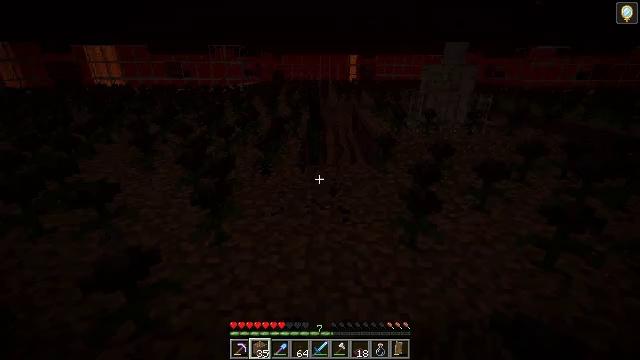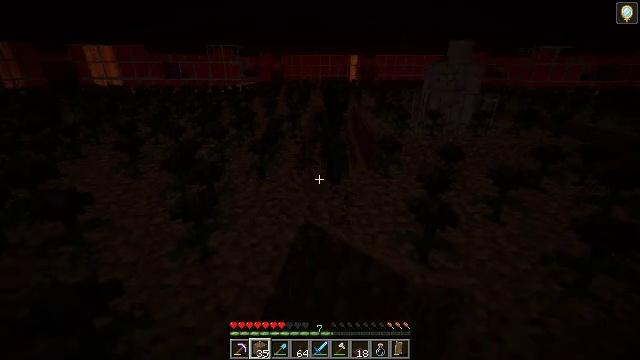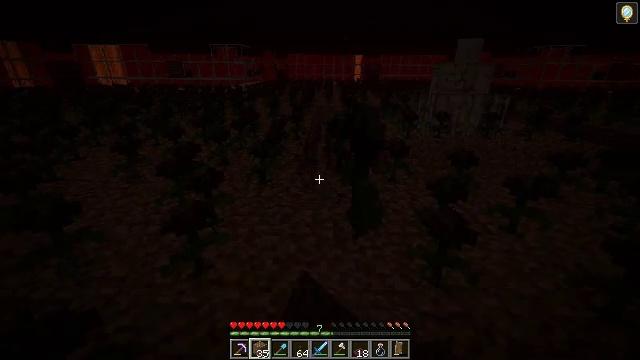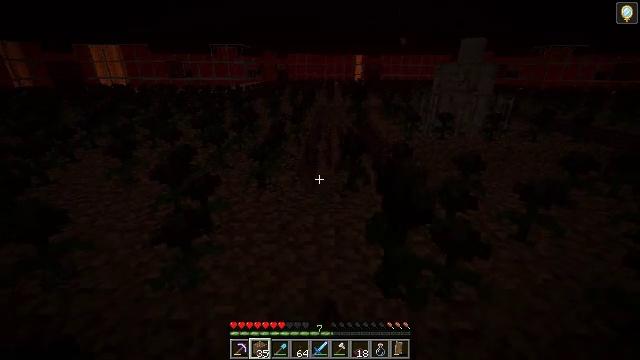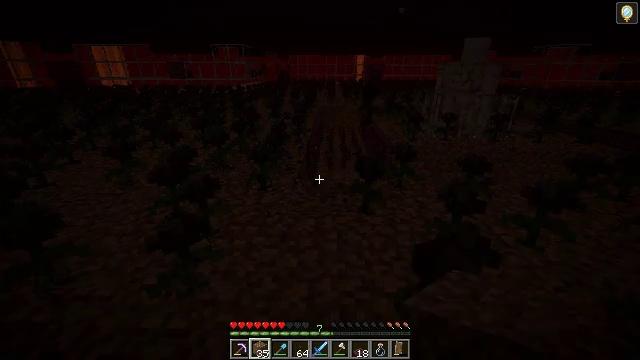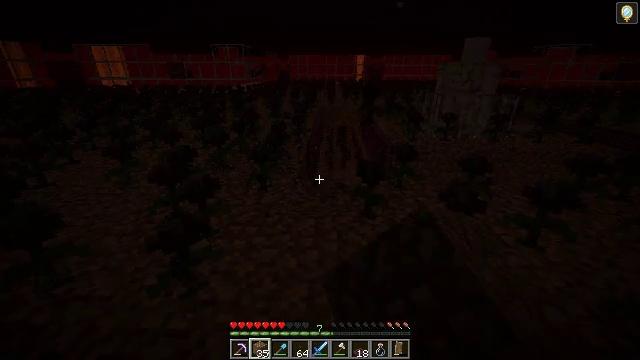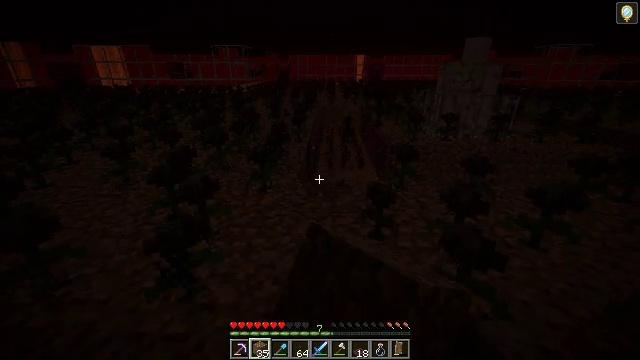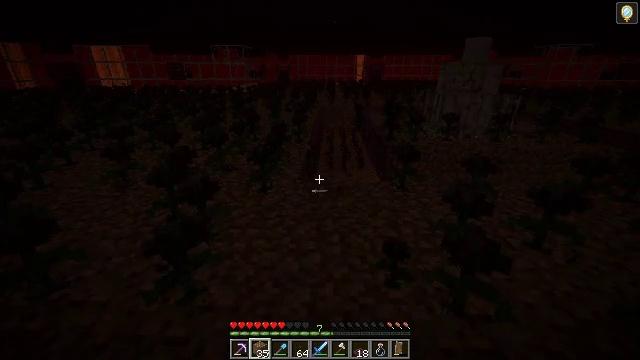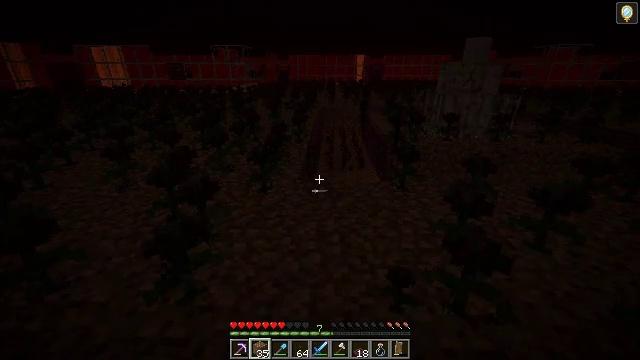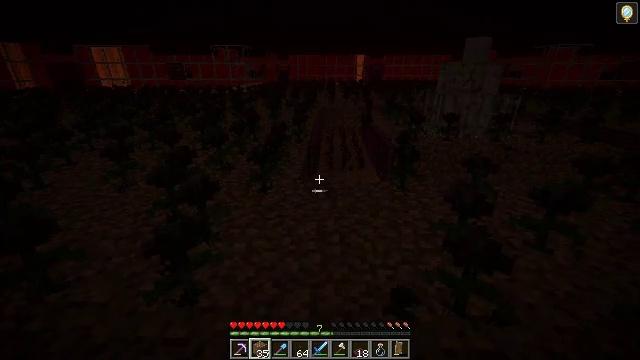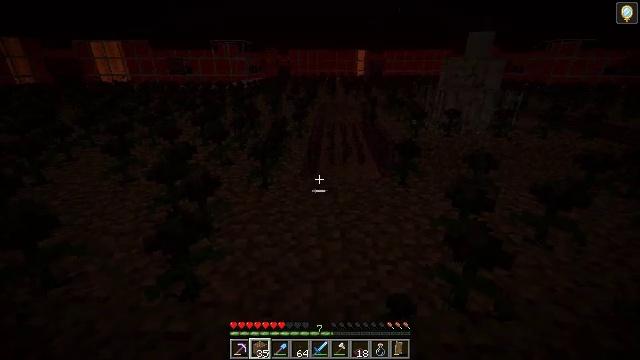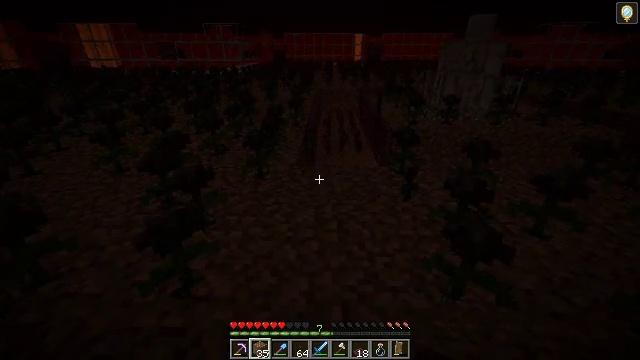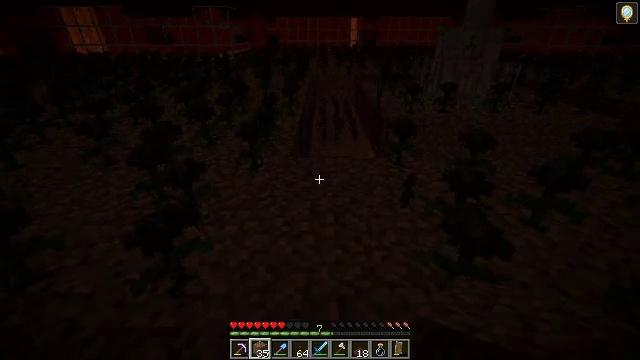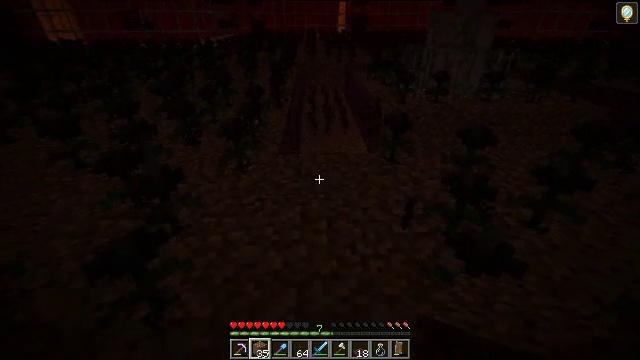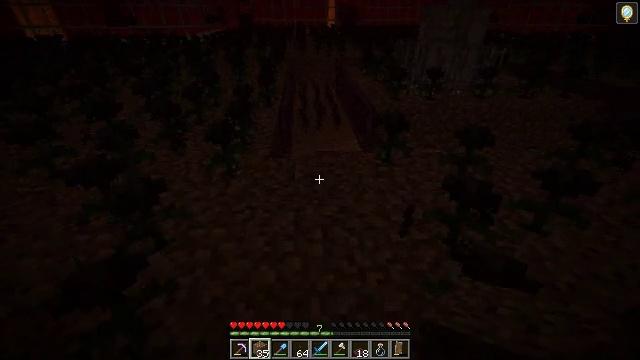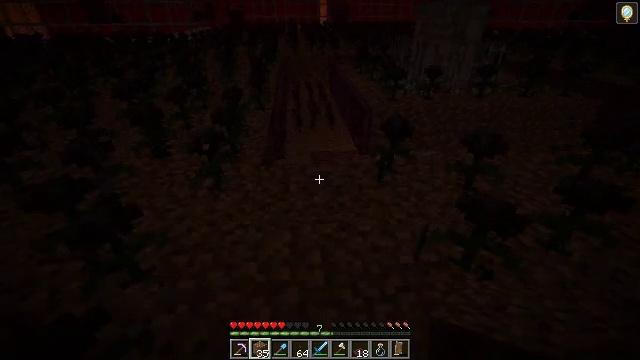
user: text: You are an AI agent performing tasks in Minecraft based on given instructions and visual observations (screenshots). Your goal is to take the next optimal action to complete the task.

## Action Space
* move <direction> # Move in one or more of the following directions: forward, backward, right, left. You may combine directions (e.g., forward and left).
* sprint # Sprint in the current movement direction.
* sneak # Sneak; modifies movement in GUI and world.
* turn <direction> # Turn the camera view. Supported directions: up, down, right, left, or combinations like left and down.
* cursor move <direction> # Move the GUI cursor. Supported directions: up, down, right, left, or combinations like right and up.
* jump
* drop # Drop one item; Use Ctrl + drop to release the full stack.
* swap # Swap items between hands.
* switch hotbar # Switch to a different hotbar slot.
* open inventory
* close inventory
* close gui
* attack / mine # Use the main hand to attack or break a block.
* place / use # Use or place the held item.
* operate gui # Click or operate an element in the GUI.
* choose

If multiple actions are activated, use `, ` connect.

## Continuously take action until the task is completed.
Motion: motion action
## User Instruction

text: Collect the rare wither rose.
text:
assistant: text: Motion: move forward, attack / mine
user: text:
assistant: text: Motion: move forward, attack / mine
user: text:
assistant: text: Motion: attack / mine
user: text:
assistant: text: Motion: attack / mine
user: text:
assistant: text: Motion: attack / mine
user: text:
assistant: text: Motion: attack / mine
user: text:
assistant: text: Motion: attack / mine
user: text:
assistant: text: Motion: no_op
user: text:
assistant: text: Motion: no_op
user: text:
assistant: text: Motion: no_op
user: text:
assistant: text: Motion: move forward, turn down
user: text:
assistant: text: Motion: move forward, turn right and down
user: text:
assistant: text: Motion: move forward, turn right and down
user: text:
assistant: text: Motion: move forward, turn right
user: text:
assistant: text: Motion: move forward, turn right
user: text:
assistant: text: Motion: move forward, turn right
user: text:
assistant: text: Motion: move forward, turn right
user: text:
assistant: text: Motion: move forward, turn right and down
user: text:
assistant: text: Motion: move forward, turn right and down
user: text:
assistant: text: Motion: move forward, turn right and down
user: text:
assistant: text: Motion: turn right
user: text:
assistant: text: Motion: turn right and down
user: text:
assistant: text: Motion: turn right
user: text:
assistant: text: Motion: no_op
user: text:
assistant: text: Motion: no_op
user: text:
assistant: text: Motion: move left
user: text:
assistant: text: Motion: move forward and move left, turn right
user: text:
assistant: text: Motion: move forward and move left, turn right
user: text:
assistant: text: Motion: turn right
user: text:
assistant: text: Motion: turn right